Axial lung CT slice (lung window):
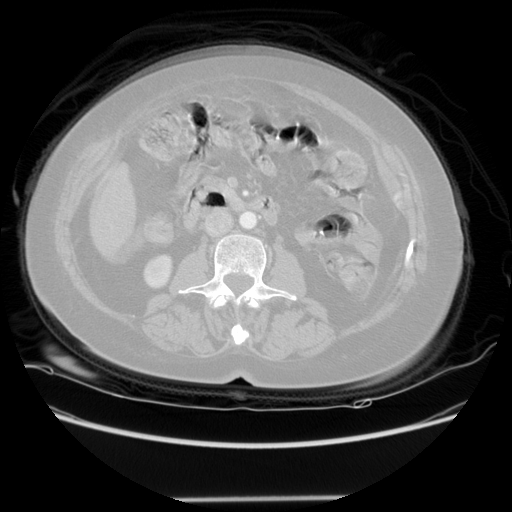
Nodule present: no